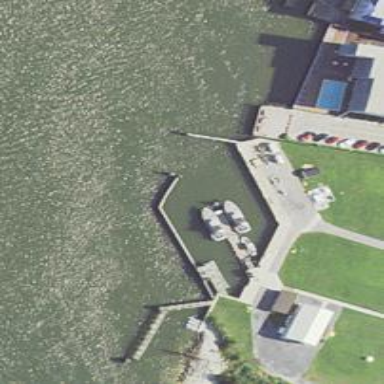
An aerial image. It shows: Breakwater structure.